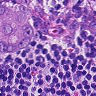
Metastatic tissue present: yes